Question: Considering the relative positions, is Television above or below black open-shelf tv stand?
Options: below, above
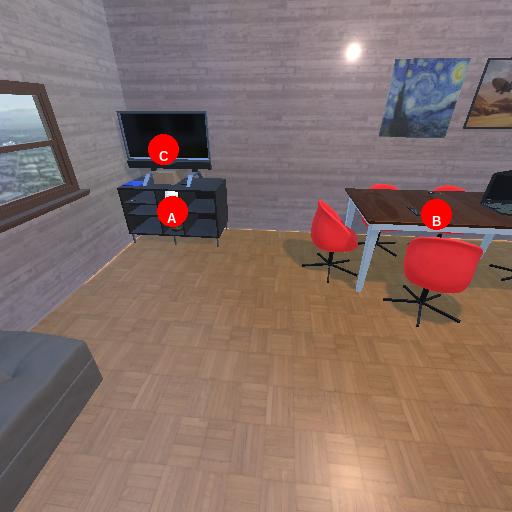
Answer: below